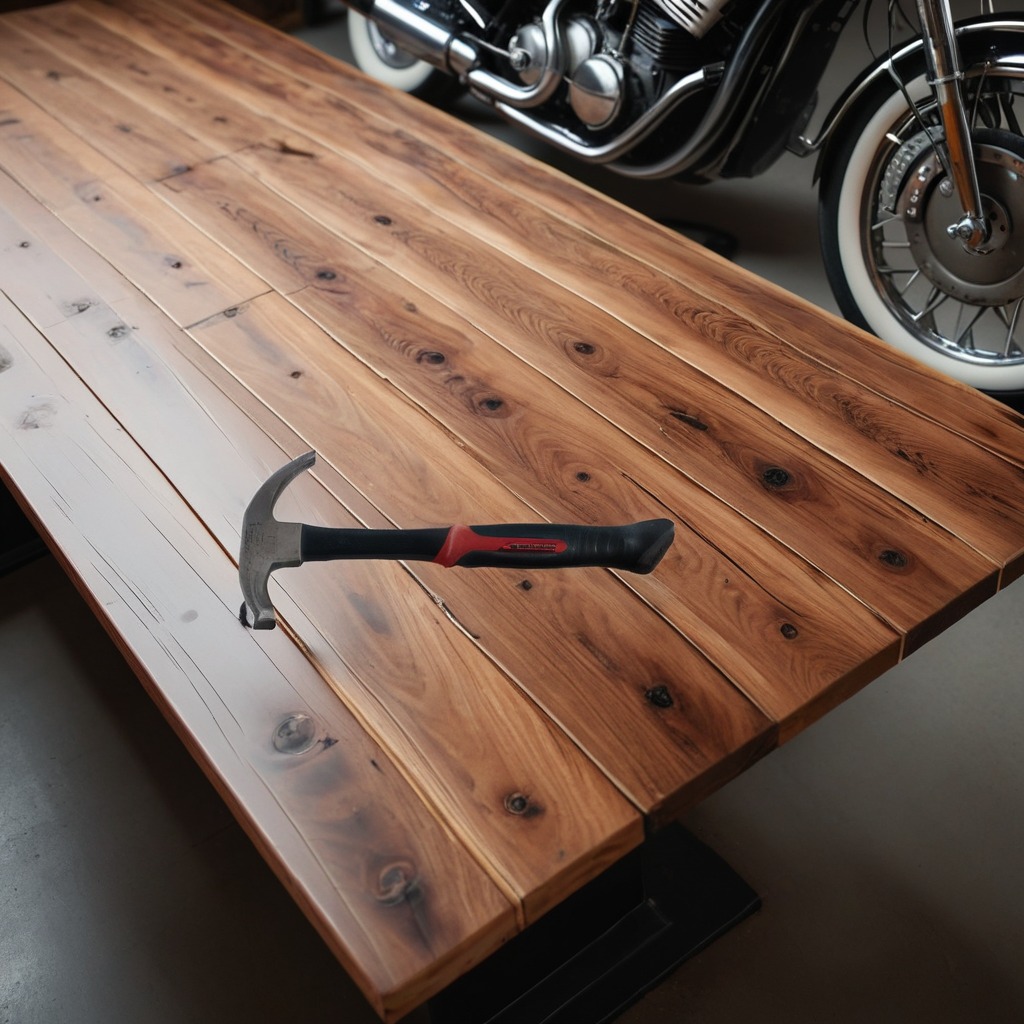
A hammer is lying on the wooden table.